Question: I am using d3 to render a Mercator projection of a GeoJSON world map.
I would like to be able to use d3 to scale, and translate the map to known latitude and longitude values as the user steps through my application.
'projection.center' (<URL>.
I've found a few helpful examples, like Mike Bostock's (<URL>, but I am struggling to wrap my head around them.
Please could someone help me center my projection to given latitude and longitude values using SVG's 'transform="translate(x, y)"'?
Many thanks in advance.
---
@Lars: First of all, thank you. I have tried your suggestion, and movement occurs, but the projection appears to move too far. I have included a screenshot and my projection code, below:
'''
var SFMap = {
initialise: function() {
var width = "752";
var height = "420";
SFMap.projection = d3.geo.mercator()
.scale(100)
.translate([width/2, height/2])
.center([0, 0]);
SFMap.path = d3.geo.path()
.projection(SFMap.projection);
SFMap.svg = d3.select("#sf__map")
.append("svg")
.attr("width", width)
.attr("height", height);
SFMap.g = SFMap.svg.append("g");
d3.json("world-110m.topo.json", SFMap.draw);
},
draw: function(error, topology) {
SFMap.g
.selectAll("path")
.data(topojson.feature(topology, topology.objects.countries)
.features)
.enter()
.append("path")
.attr("d", SFMap.path)
.attr("class", "feature");
},
'''

<URL>
The above occurs when 'translate'ing to London - 51.5171deg N, 0.1062deg W - using the following code:
'''
var coordinates = SFMap.projection([0.1062, 51.5171]);
SFMap.g.attr("transform", "translate(" + (-coordinates[0]) + "," + (-coordinates[1]) + ")");
'''
I have also tried inverting the values a second time.
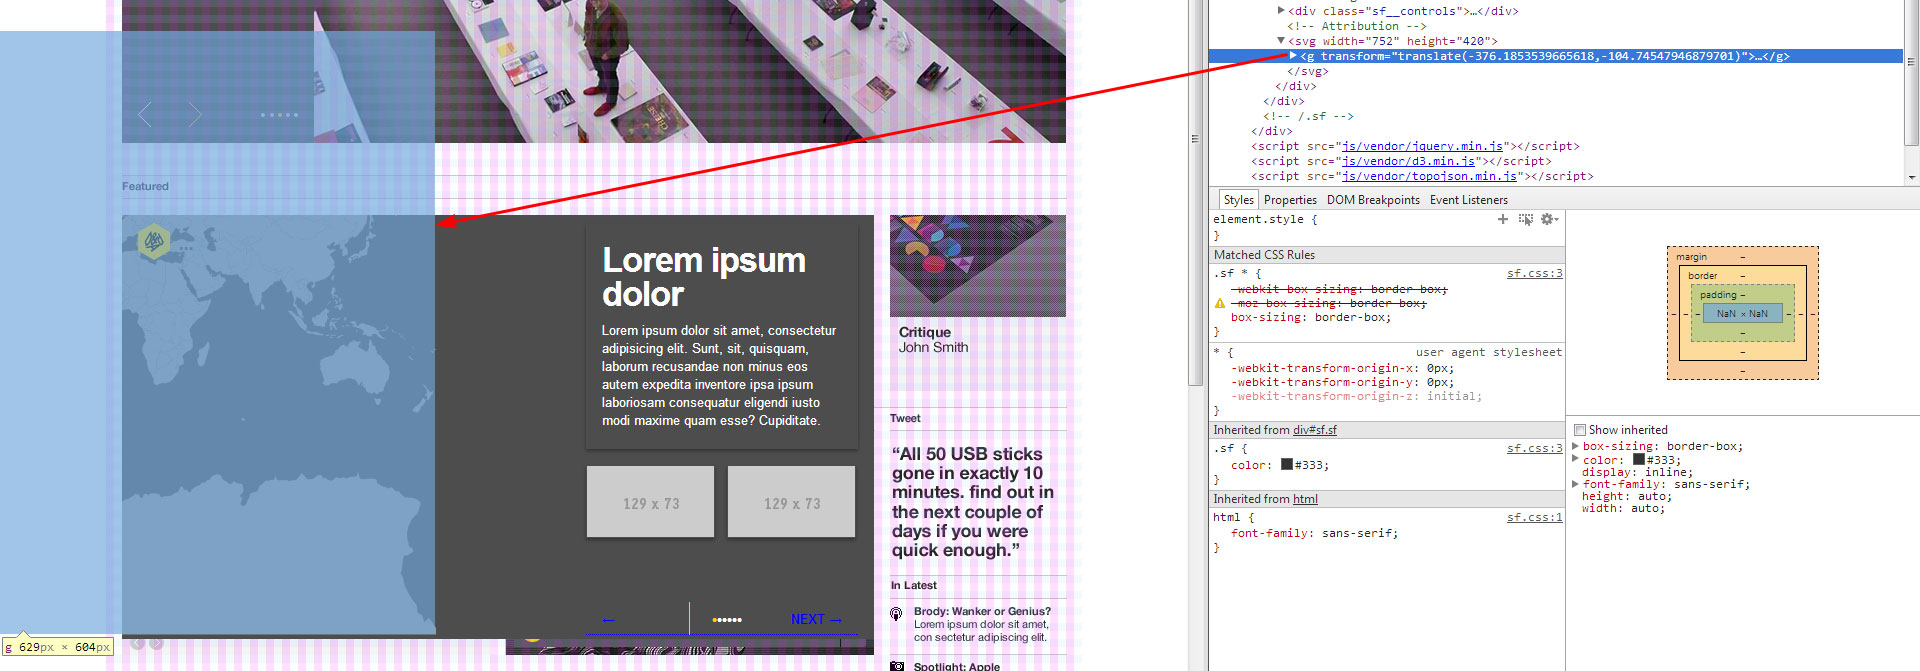
Answer: Assuming that the center of your projection is (0,0), all you need to do is to give the coordinates of the point you want to center to your projection function (to translate into user coordinates) and give the inverse of that to 'translate'. Something like
'''
var coordinates = projection(point);
svg.attr("transform", "translate(" + (-coordinates[0]) + "," + (-coordinates[1]) + ")");
'''
If you translated the projection as well, you need to take that into account, e.g.
'''
svg.attr("transform", "translate(" + (-coordinates[0]+width/2) +
"," + (-coordinates[1]+height/2) + ")");
'''